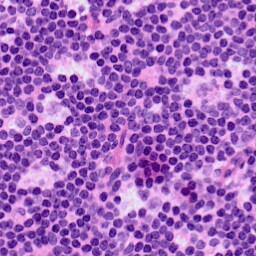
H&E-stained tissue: LymphNode